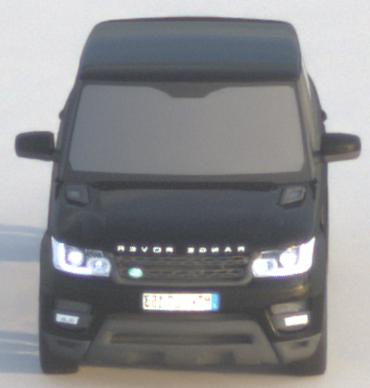
Make: Land Rover
Model: Range Rover Sport 5.0 V8 SC
Detailed model: Range Rover Sport (II)
Model produced from: 2013/09
Model produced until: 2015/07
Doors: 5
Color: black
Road condition: dry road
Daytime: sunrise or sunset
Contrast: low contrast